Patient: sex M, age 71
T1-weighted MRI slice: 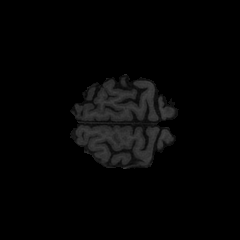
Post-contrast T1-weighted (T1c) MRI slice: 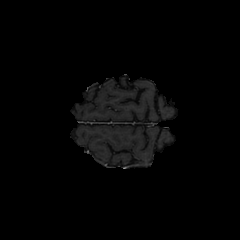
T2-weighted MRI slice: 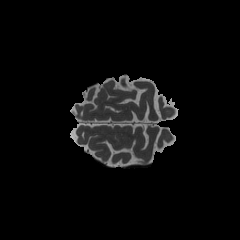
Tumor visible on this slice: no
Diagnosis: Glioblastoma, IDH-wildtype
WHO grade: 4